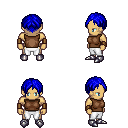
a pixel art fantasy rpg character, male body template, human, tanned skin, brown sleeveless shirt, white pants, blue parted hairstyle, leather bracers, metal boots, four views (front, back, left, right), 2x2 character sprite sheet, small pixel art, hard edges, no anti-aliasing